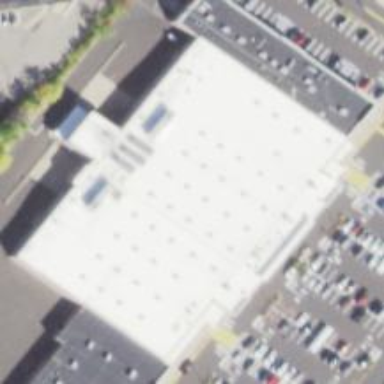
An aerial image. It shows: Supermarket.